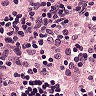
Metastatic tissue present: no